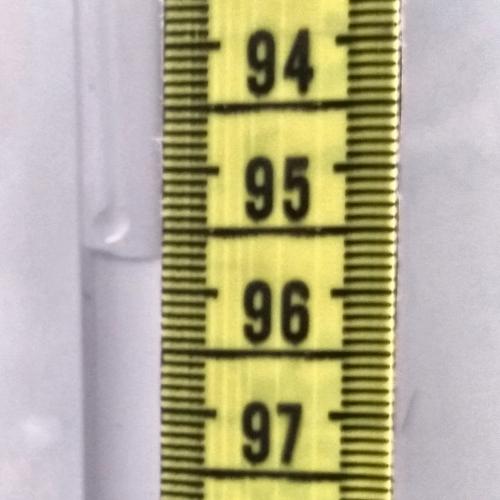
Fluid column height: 95.7 cm